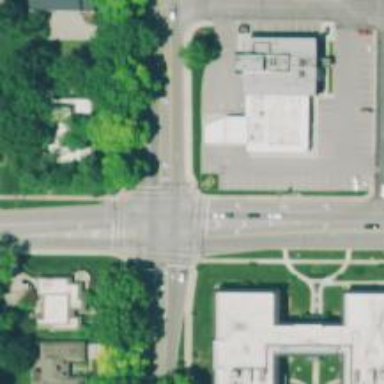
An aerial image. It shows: Solid stop line on the road.